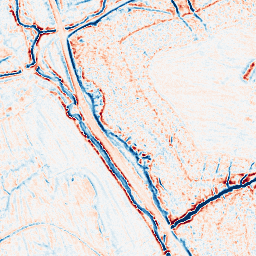
Category: edge_preserving
Decomposition family: bilateral
Decomposition parameters: d: 9
sigma_color: 25
sigma_space: 25
Upsampling method: quartic
Upsampling parameters: scale: 2
Upsampling scale: 2